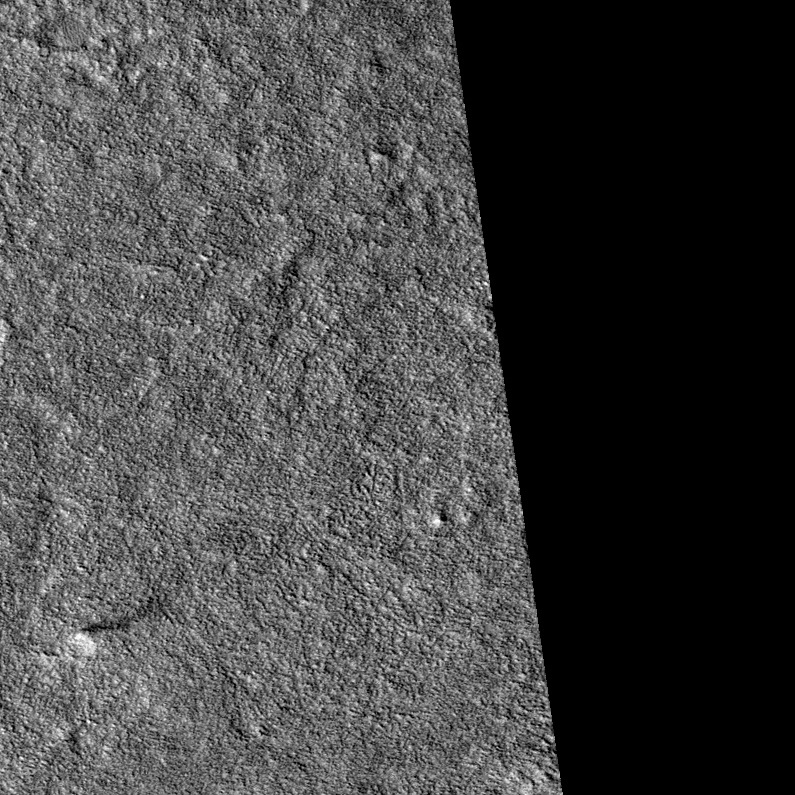
Label: dustdevil